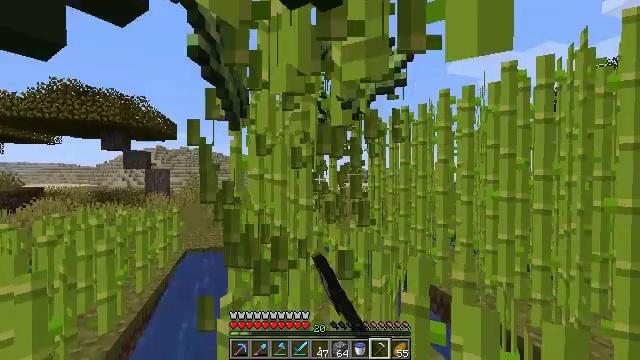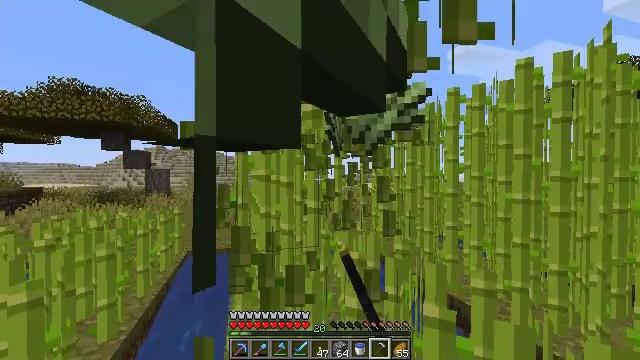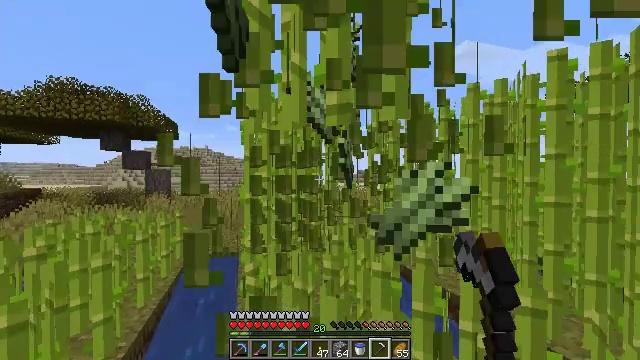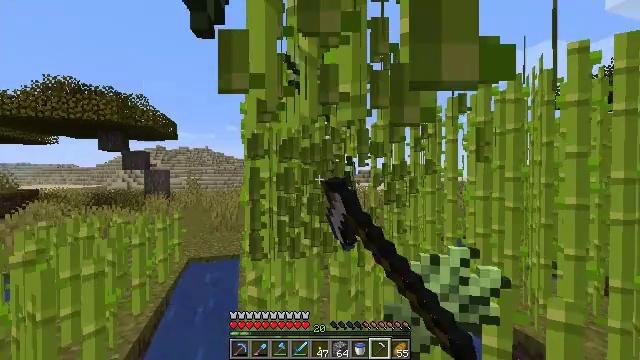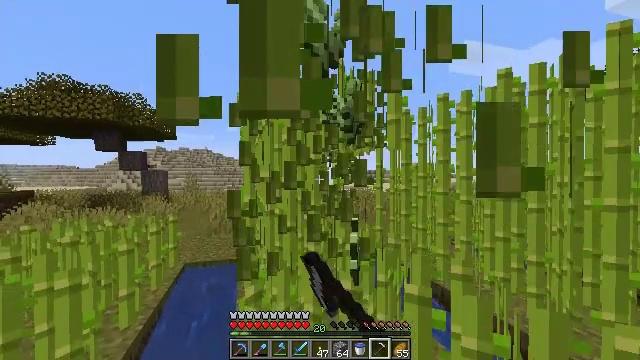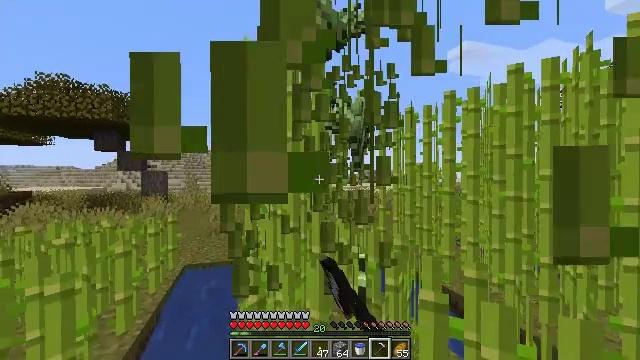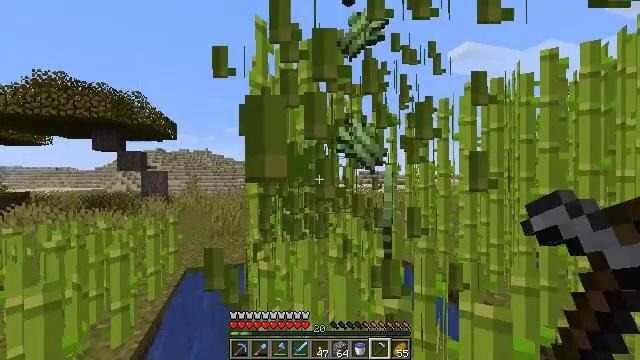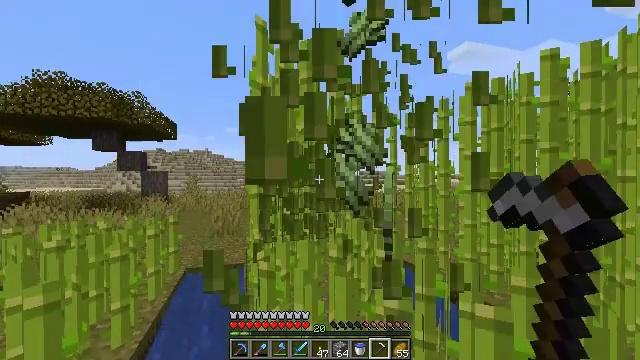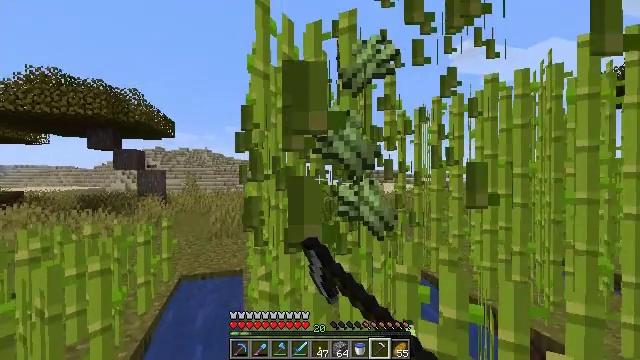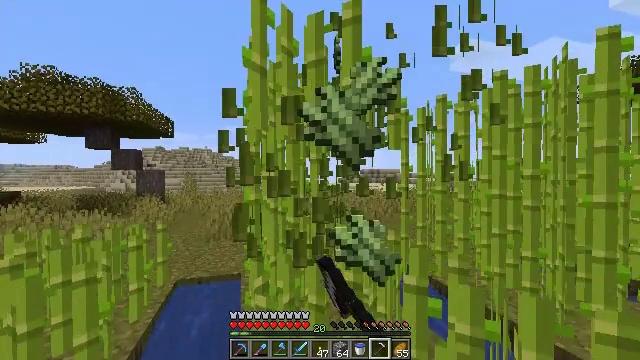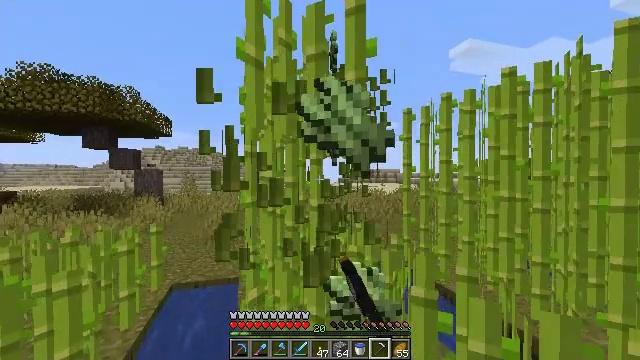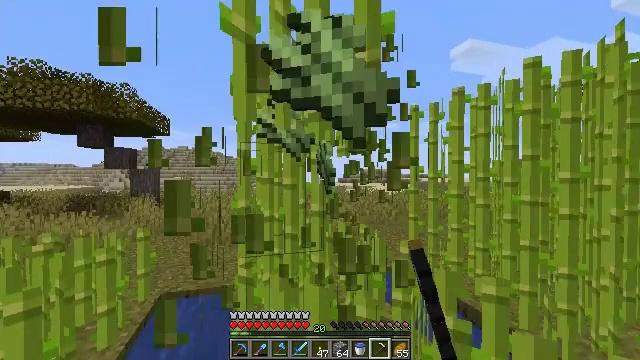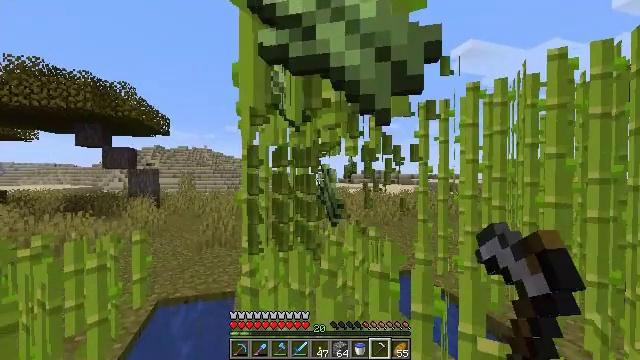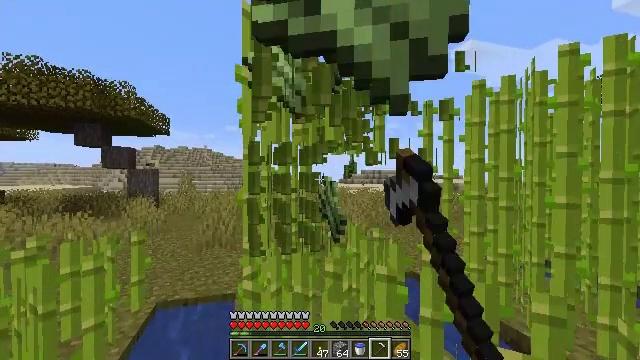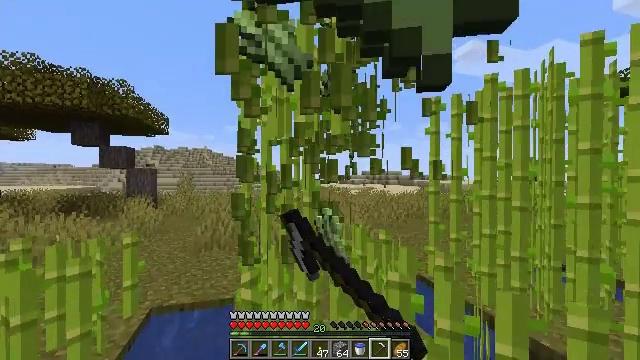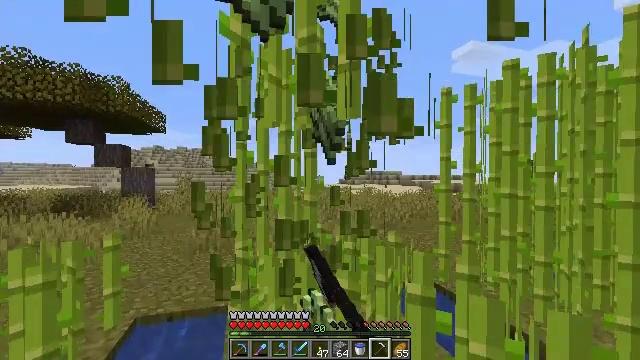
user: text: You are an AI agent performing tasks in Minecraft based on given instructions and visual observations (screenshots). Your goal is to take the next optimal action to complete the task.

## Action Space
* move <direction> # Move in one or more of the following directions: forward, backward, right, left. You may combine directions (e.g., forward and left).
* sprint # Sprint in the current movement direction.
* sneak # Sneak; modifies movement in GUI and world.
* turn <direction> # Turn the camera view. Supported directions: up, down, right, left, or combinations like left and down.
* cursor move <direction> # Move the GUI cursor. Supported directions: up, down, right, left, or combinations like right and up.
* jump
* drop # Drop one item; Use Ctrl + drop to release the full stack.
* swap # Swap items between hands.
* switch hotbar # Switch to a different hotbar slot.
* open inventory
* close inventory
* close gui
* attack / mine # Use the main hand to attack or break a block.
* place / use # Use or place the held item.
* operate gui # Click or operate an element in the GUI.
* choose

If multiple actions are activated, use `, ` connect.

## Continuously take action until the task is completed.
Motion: motion action
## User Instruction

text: Mine the sugar cane near rivers.
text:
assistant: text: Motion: move forward and move left, attack / mine
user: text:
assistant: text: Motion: move forward, attack / mine
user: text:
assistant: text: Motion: move forward, attack / mine
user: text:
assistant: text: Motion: move forward, attack / mine
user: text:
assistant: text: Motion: move forward and move left, attack / mine
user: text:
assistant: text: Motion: move forward and move left, attack / mine
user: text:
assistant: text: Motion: move forward, attack / mine
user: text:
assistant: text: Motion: move forward, attack / mine
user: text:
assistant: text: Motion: move forward, attack / mine
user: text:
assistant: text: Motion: move forward, attack / mine
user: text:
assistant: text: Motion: move forward and move left, attack / mine
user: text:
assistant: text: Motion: move forward and move left, attack / mine
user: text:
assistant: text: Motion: move forward, attack / mine
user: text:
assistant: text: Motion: move forward, attack / mine
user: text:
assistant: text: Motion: move forward, attack / mine
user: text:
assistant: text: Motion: move forward, attack / mine
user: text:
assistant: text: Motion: move forward and move left, attack / mine
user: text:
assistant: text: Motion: move forward and move left, attack / mine
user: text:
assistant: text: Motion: move forward, attack / mine
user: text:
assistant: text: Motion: move forward, attack / mine
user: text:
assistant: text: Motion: move forward, attack / mine
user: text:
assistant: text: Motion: move forward, attack / mine
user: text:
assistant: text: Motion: move forward, attack / mine
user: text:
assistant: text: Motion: move forward, attack / mine
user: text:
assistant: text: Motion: move forward, attack / mine
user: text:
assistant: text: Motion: move forward and move left, attack / mine
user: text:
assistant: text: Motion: move forward and move left, attack / mine
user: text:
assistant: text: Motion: move forward and move left, attack / mine
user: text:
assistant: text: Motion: move forward and move left, attack / mine
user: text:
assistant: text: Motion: move forward and move left